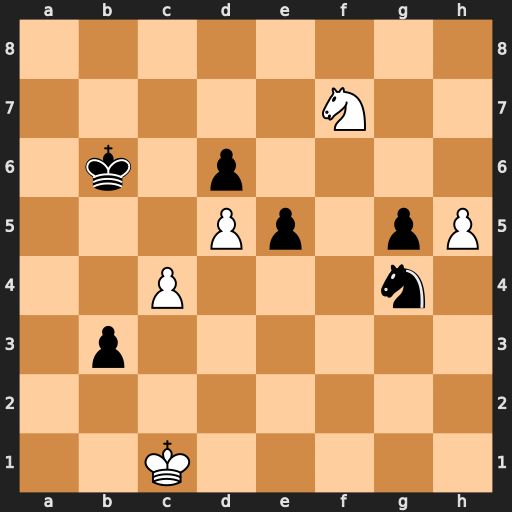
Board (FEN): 8/5N2/1k1p4/3Pp1pP/2P3n1/1p6/8/2K5
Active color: w
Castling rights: -
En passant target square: -
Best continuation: Nxd6 Nf6 h6